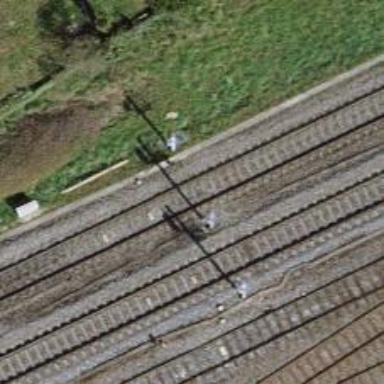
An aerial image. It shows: Railway signal.